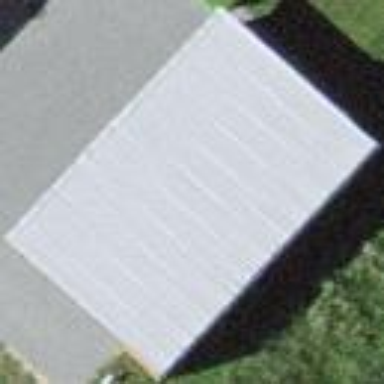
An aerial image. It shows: Garage building.